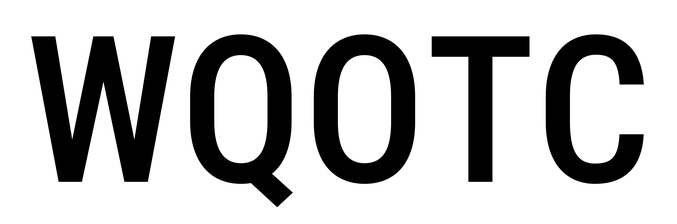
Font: Roboto_Condensed_Medium